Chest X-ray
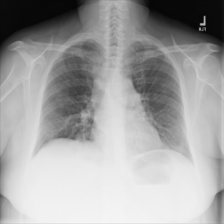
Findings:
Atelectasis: negative
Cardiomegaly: negative
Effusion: positive
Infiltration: negative
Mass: negative
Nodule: negative
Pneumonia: negative
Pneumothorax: negative
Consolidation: negative
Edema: negative
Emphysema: negative
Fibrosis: negative
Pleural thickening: negative
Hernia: negative